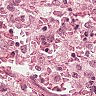
Metastatic tissue present: no